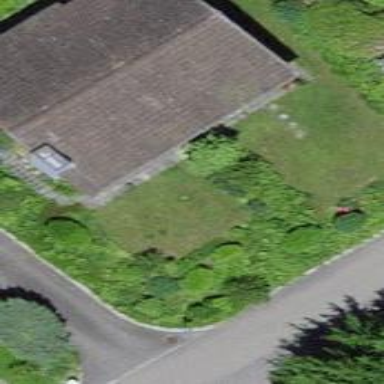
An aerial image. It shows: Detached building with gabled roof.